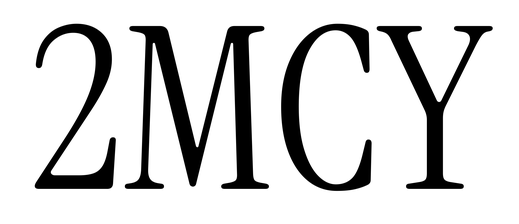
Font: InstrumentSerif-Regular